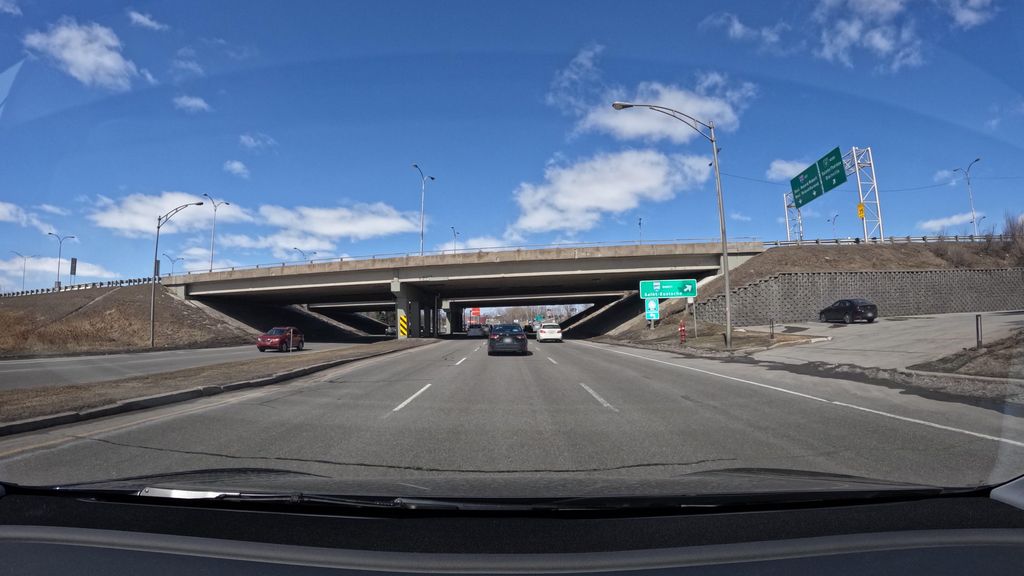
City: montreal